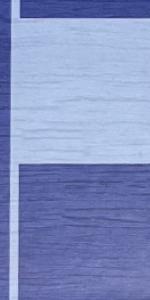
Label: Empty